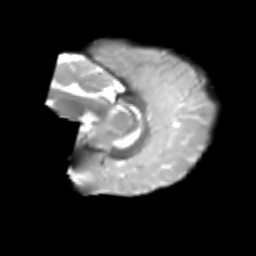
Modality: T2w
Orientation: sagittal
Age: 7
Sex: male
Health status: healthy